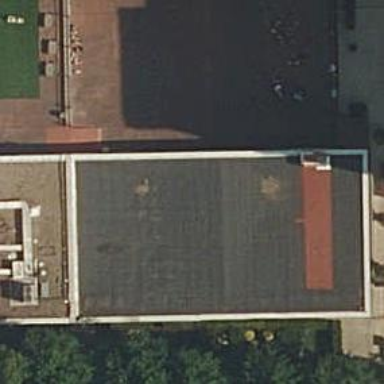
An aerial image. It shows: Kindergarten.